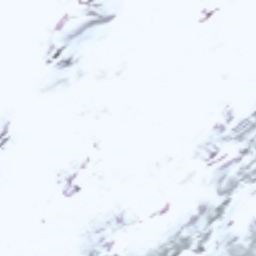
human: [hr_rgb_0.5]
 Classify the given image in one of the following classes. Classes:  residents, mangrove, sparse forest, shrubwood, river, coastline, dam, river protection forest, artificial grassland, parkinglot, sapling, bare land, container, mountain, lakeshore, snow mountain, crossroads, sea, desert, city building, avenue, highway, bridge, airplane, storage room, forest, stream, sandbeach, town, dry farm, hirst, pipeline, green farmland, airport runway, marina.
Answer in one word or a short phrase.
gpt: snow mountain